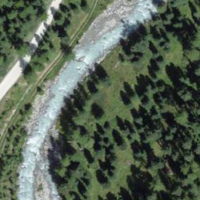
EUNIS habitat code: 43
Species observed at this site:
Nucifraga caryocatactes